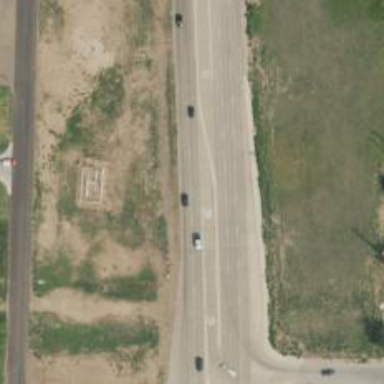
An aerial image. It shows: Trunk highway.